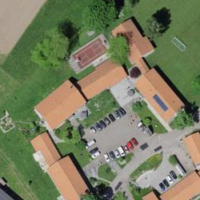
EUNIS habitat code: 55
Species observed at this site:
Anthoxanthum odoratum